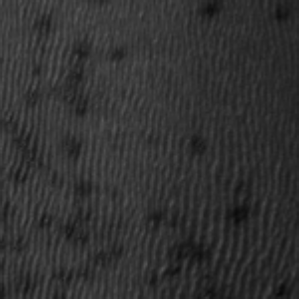
Label: frost